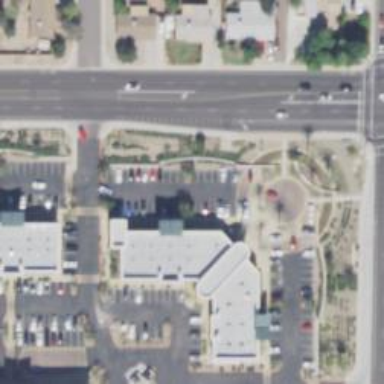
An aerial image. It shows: Healthcare clinic.